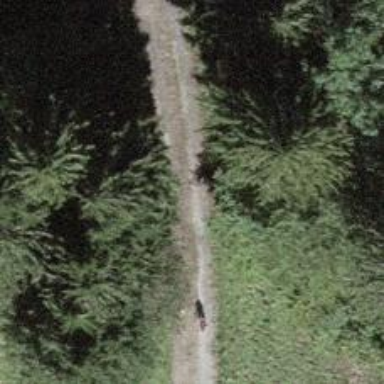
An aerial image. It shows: Gravel track with grade3 tracktype.